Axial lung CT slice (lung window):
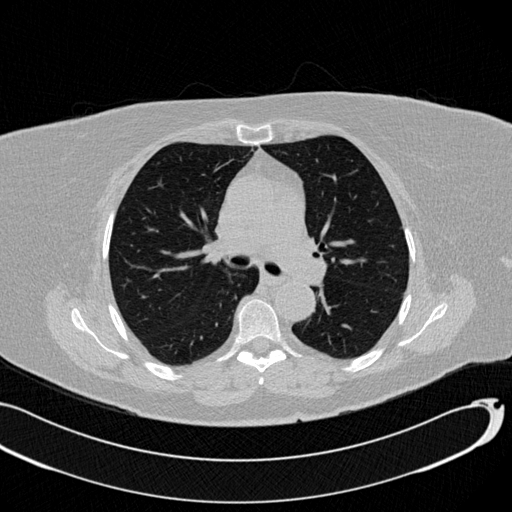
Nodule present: no